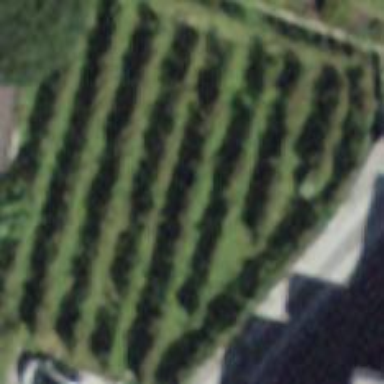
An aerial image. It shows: Vineyard.